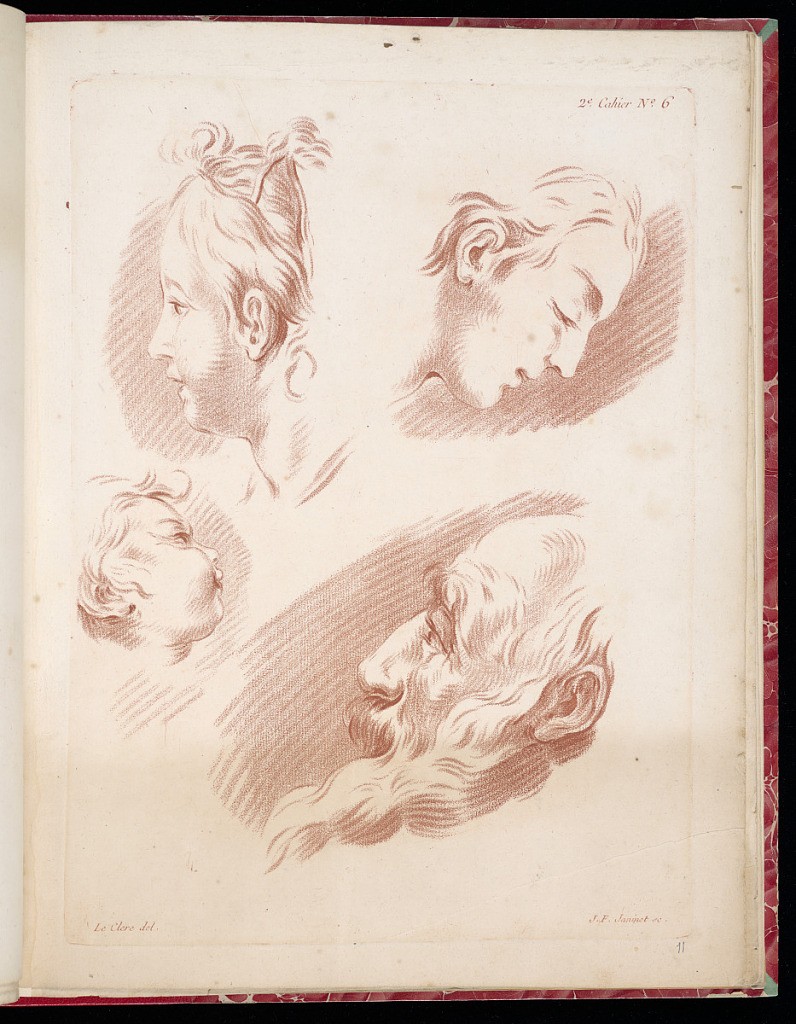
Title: Studies of Heads in Profile
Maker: Pierre Thomas Le Clerc, French, ca. 1740 - ca. 1796
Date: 1773
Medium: Crayon-manner with red ink on laid paper
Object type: Print
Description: Studies of four heads in profile (a woman, man, child, and older bearded man) from a series of figure studies for the education of artists and amateurs, printed in red ink in the crayon manner. The plate is numbered and signed.